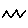
Label: zigzag